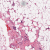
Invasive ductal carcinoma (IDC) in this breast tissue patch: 0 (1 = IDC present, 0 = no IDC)